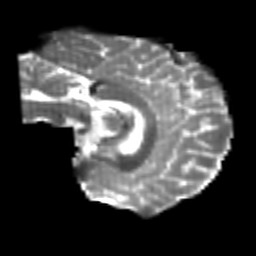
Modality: T2w
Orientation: sagittal
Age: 23
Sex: male
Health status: healthy
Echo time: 0.074 s